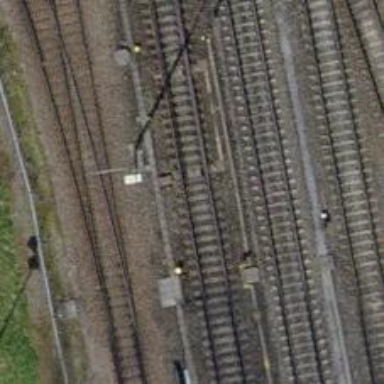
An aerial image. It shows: Single railway track with electrified contact line.